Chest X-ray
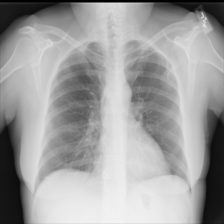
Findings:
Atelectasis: negative
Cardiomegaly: negative
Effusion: negative
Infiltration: negative
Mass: negative
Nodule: negative
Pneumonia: negative
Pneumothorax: negative
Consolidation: negative
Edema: negative
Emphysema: negative
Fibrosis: negative
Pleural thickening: negative
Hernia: negative